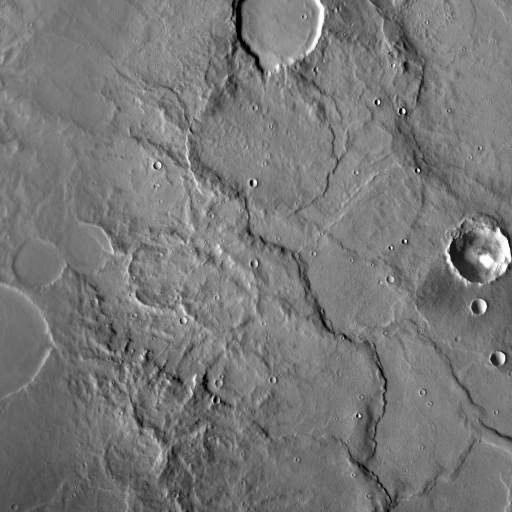
Crater classes present: Background, Other, Layered, Buried